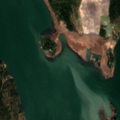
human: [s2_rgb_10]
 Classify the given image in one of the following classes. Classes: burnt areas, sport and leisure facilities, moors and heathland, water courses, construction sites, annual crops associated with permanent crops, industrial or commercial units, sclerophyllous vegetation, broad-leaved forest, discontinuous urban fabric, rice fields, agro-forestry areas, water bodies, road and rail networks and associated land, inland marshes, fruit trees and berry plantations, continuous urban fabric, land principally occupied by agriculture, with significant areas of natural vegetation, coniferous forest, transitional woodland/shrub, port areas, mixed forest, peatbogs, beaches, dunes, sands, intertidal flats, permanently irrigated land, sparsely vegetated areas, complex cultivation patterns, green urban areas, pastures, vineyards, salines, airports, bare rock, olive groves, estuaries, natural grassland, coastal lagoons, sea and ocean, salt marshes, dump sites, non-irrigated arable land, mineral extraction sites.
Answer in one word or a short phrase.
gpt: land principally occupied by agriculture, with significant areas of natural vegetation, mixed forest, sea and ocean